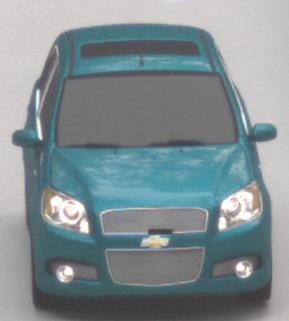
Make: Chevrolet
Model: Aveo 1.2
Detailed model: Aveo
Model produced from: 2008/06
Model produced until: 2011/01
Doors: 3
Color: blue
Road condition: dry road
Daytime: sunrise or sunset
Contrast: medium contrast